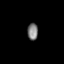
Tissue: lung
Cell type: Epithelial cells
Senescence score: 0.2247
Nuclear area (px): 177
Mean DAPI intensity: 123.712